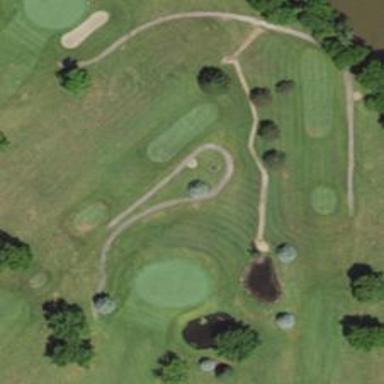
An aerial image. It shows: Path for both roads and golfers.